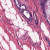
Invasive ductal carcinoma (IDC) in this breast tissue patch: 0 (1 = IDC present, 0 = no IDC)